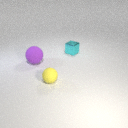
small yellow rubber sphere in front of large purple rubber sphere